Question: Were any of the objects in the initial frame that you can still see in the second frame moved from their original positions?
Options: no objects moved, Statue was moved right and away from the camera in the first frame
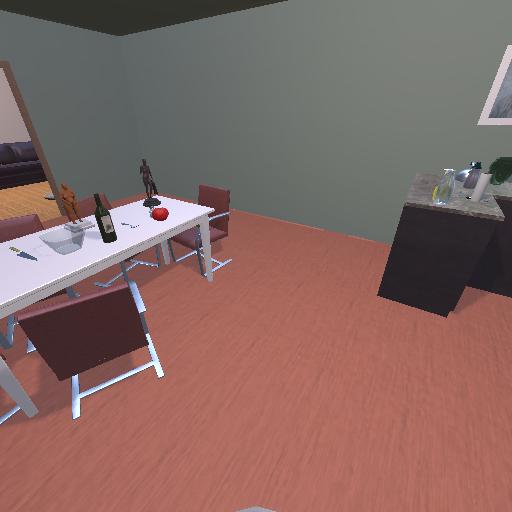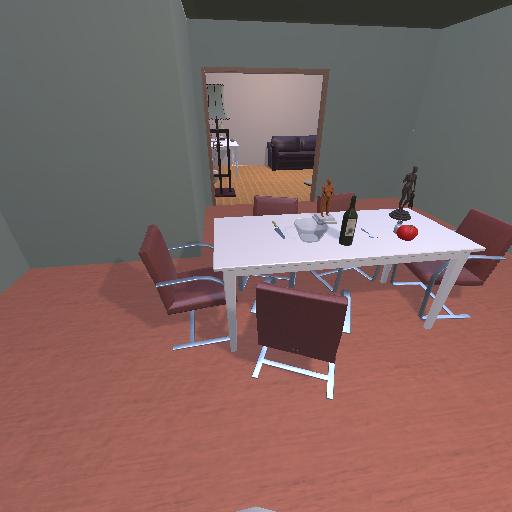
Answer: no objects moved